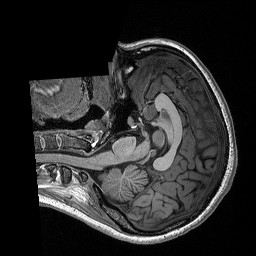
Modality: T1w
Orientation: axial